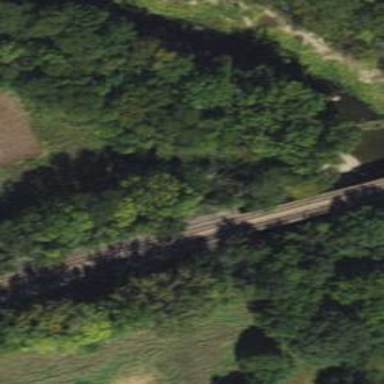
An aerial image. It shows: Railway track.